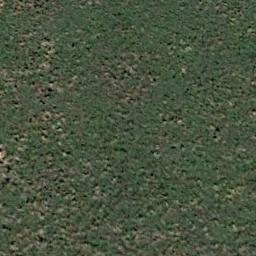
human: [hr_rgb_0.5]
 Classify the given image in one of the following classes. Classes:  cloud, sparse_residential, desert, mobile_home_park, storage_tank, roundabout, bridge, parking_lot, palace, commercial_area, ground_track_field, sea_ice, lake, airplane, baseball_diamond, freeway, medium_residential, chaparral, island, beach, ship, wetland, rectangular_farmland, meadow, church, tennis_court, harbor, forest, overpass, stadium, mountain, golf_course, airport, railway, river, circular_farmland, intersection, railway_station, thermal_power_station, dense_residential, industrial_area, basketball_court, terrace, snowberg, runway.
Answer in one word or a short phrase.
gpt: meadow